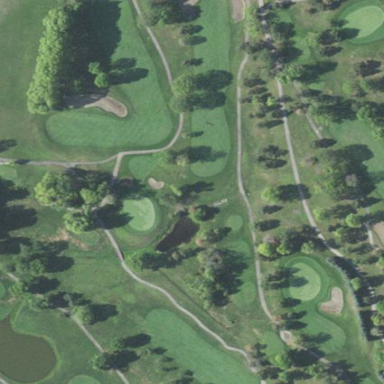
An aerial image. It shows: Rough area in golf course.